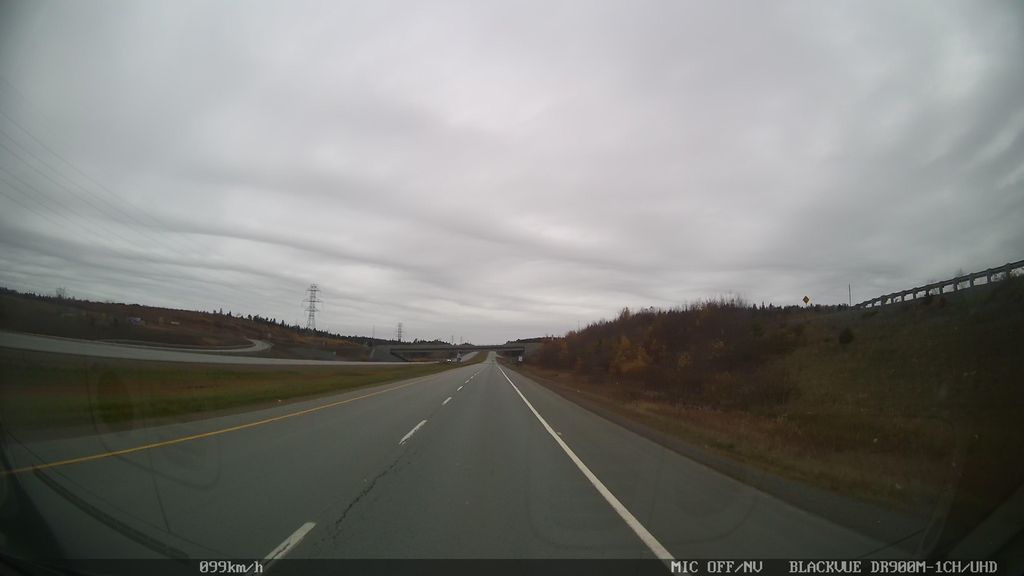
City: halifax